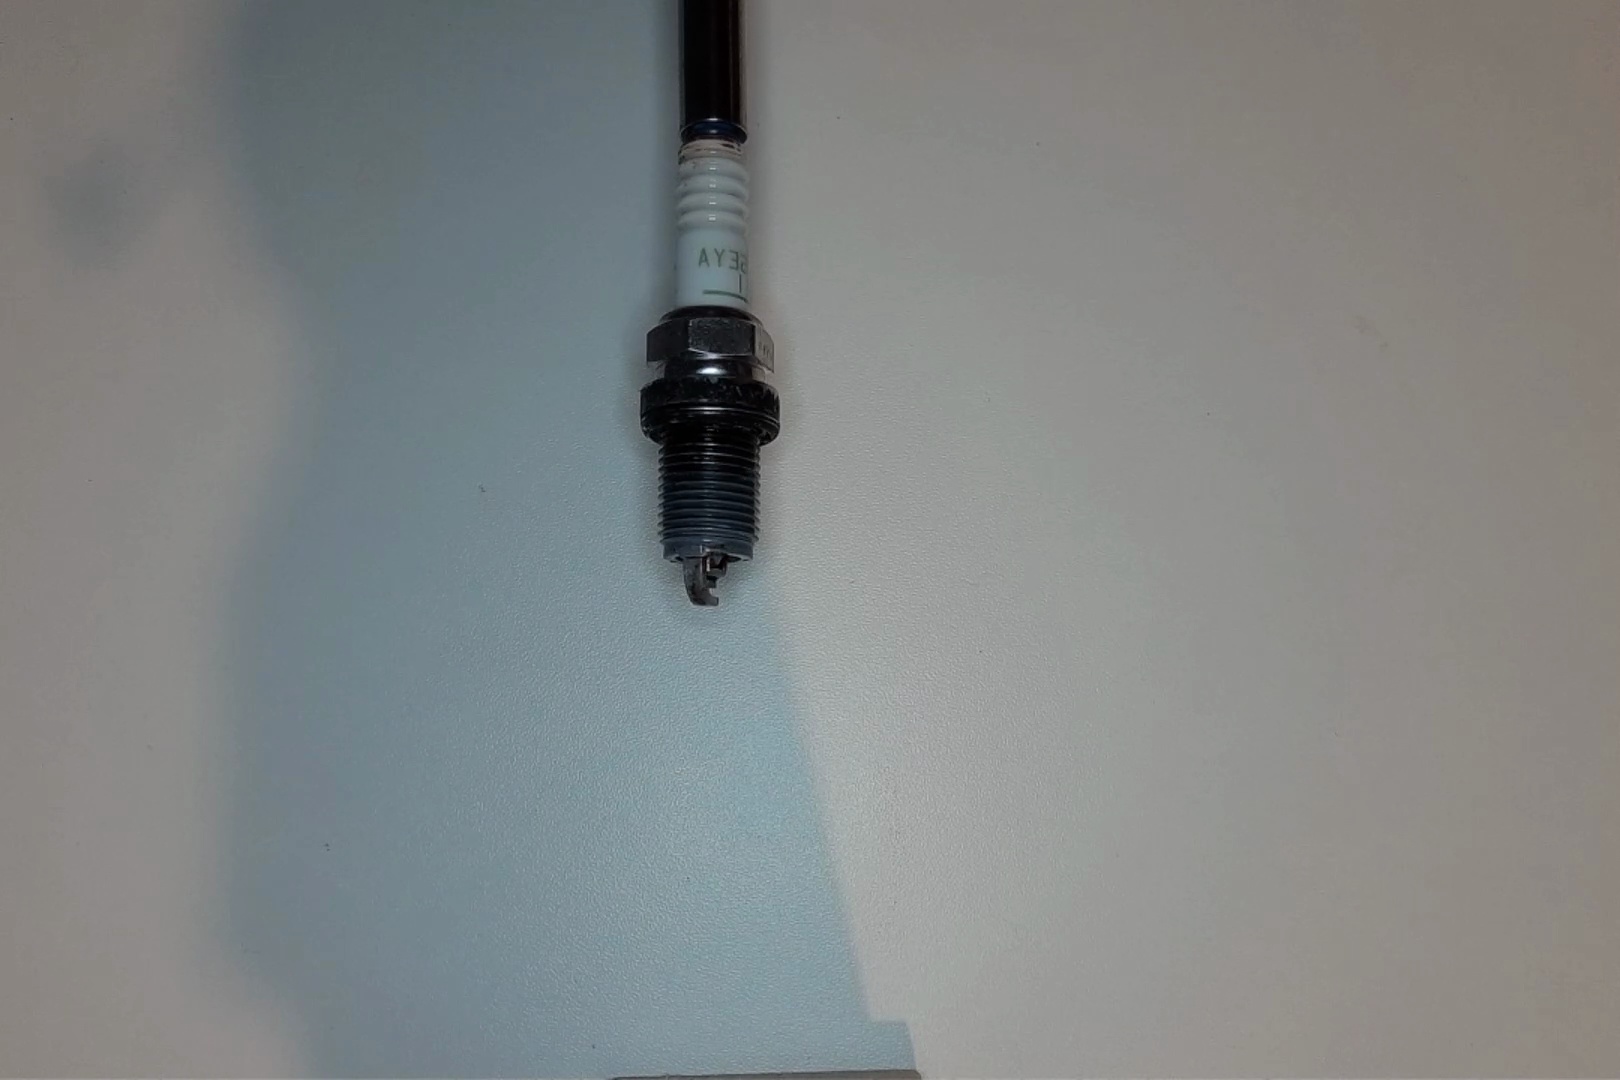
Label: anomaly